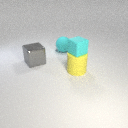
large yellow rubber cylinder to the right of large gray metal cube